Interaction volume radius: 5 \u00c5
Interaction volume height: 25 \u00c5
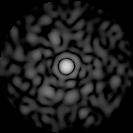
Disorder parameter: 0.8028